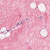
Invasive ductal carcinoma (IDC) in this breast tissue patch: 0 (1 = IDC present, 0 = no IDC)